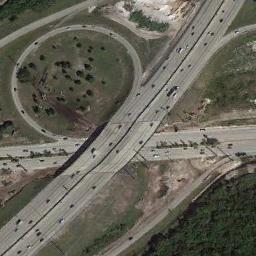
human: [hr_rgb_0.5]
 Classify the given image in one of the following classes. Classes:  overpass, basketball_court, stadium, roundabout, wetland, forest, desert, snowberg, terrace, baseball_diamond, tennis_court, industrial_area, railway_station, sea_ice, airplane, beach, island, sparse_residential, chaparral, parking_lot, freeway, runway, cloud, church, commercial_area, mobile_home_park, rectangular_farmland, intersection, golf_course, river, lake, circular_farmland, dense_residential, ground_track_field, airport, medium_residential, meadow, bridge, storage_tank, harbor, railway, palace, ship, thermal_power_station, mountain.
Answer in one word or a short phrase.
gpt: overpass